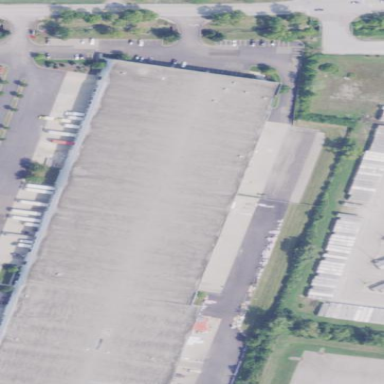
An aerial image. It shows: Industrial building.